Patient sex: M
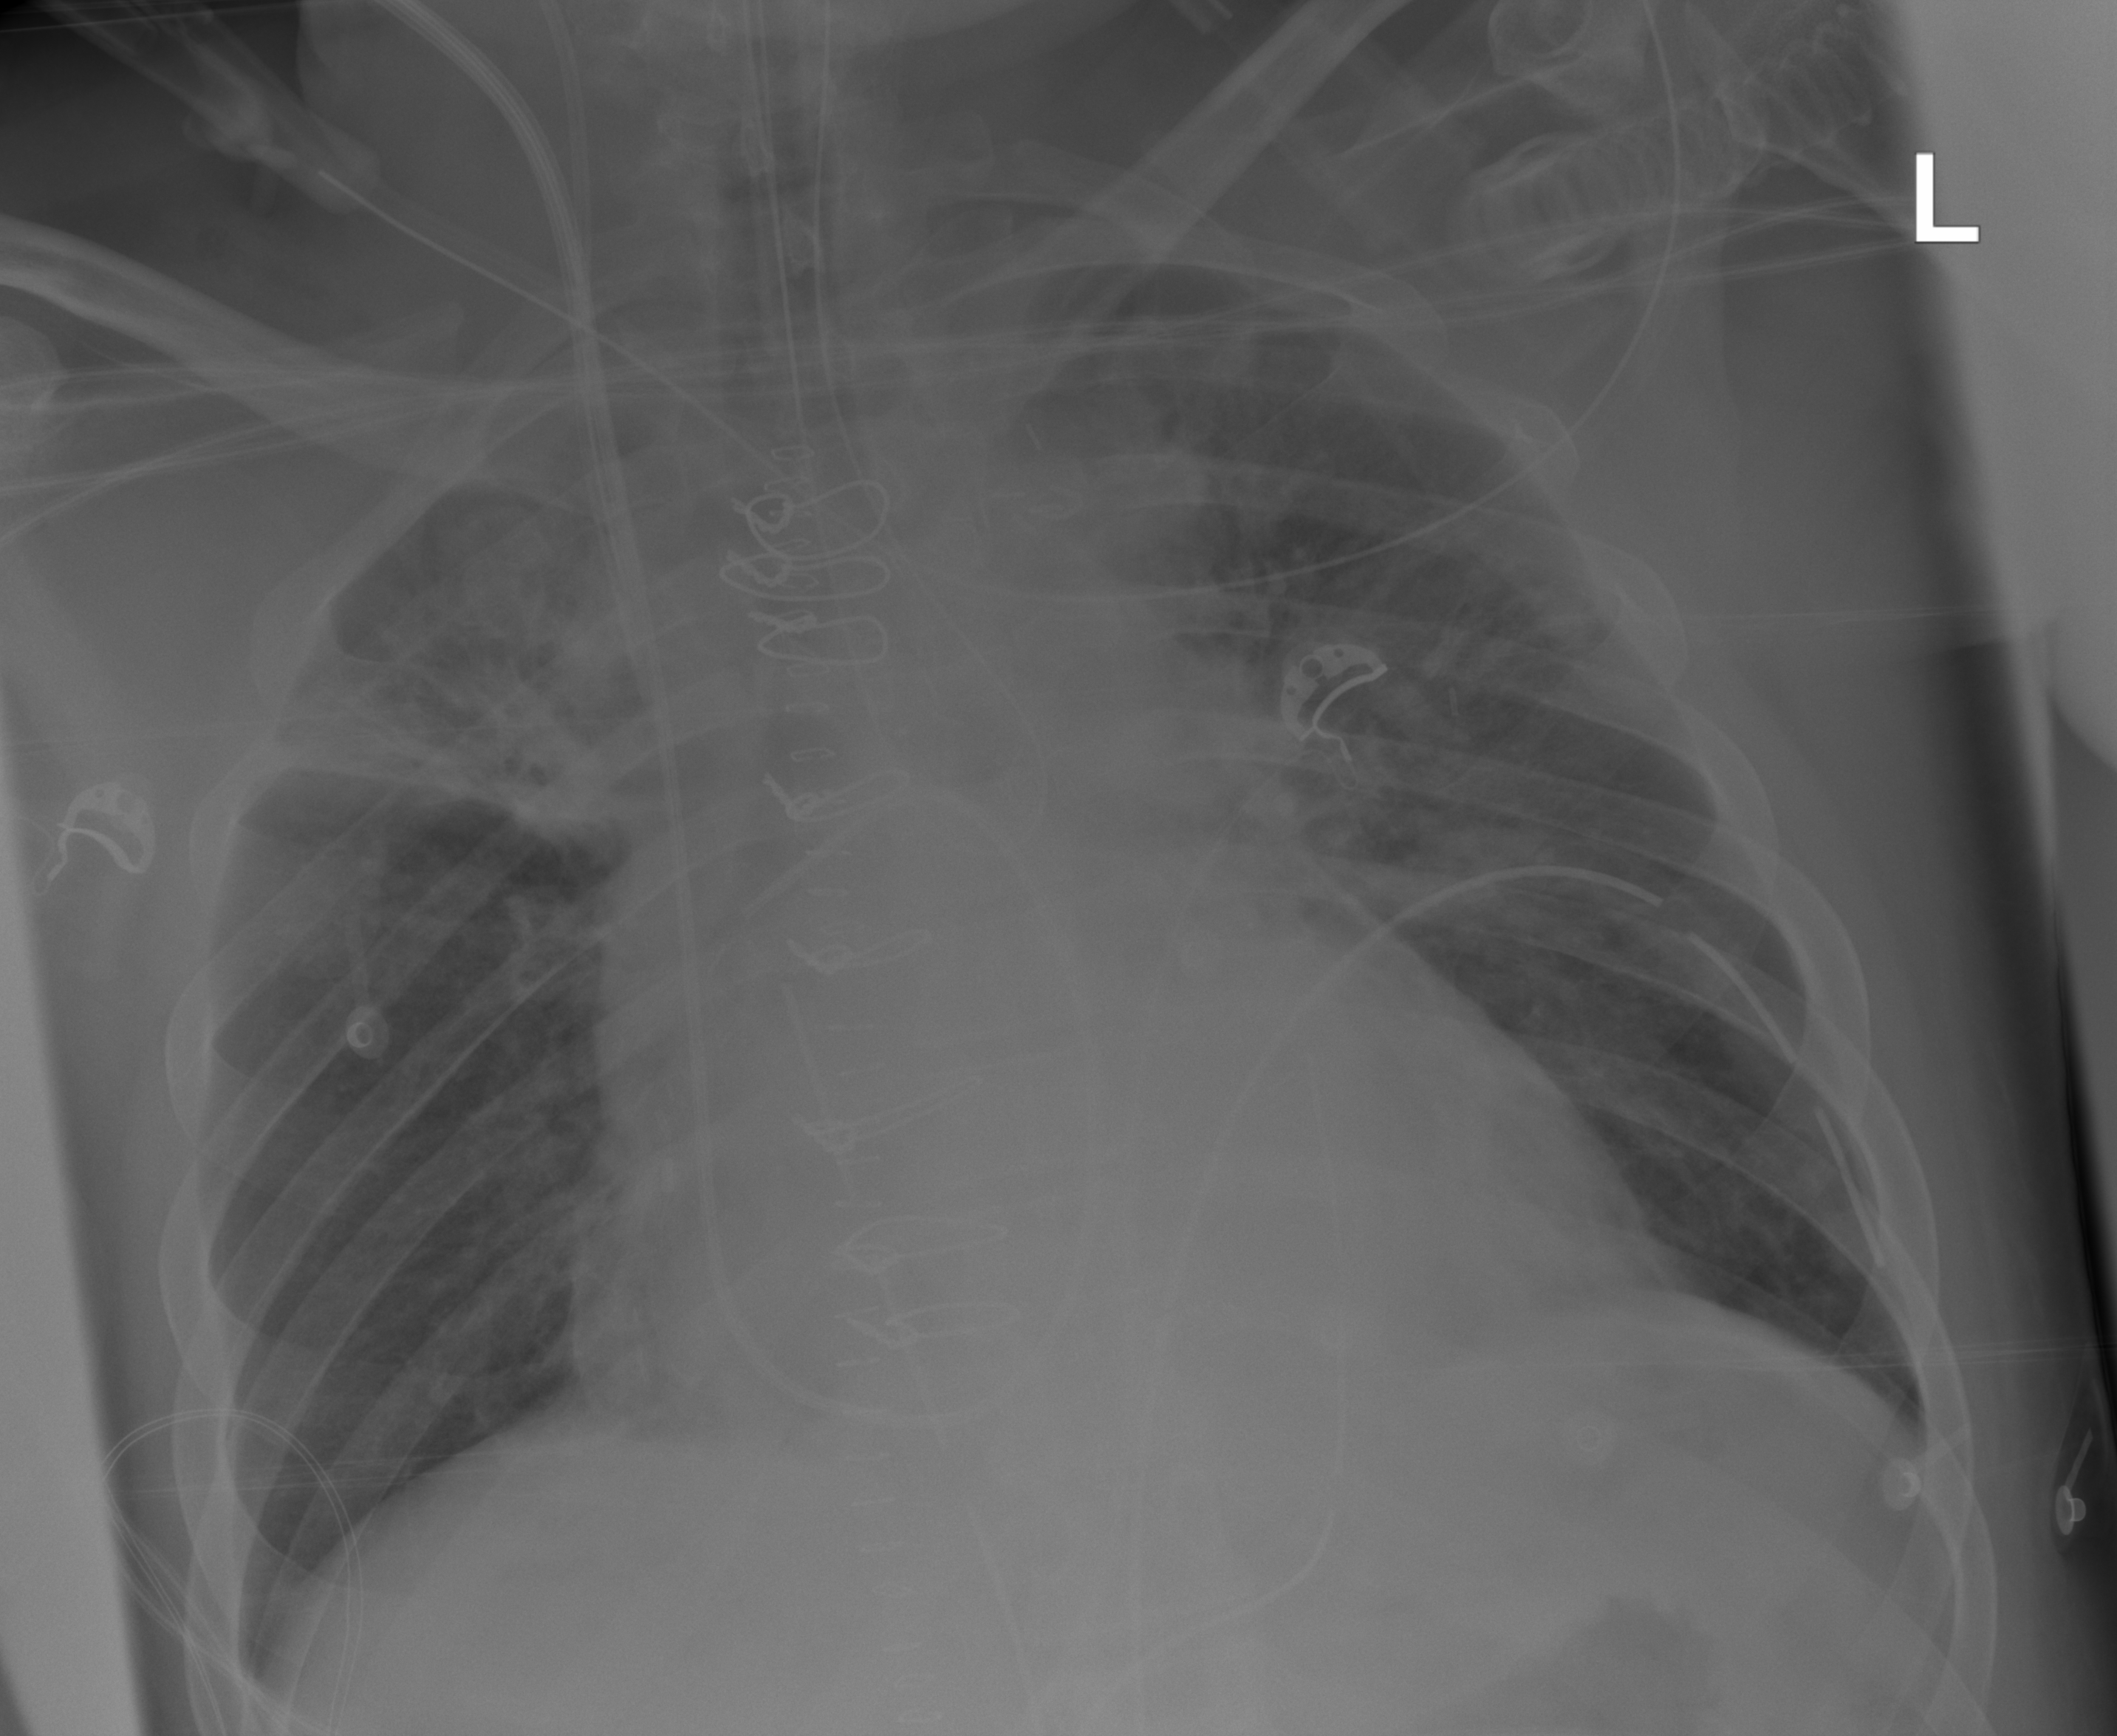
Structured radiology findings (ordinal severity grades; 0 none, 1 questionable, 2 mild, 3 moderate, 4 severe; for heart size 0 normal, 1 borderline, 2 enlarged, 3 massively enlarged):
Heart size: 2
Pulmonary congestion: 1
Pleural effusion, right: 0
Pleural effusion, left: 0
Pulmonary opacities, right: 0
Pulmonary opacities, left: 0
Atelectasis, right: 2
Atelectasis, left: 2